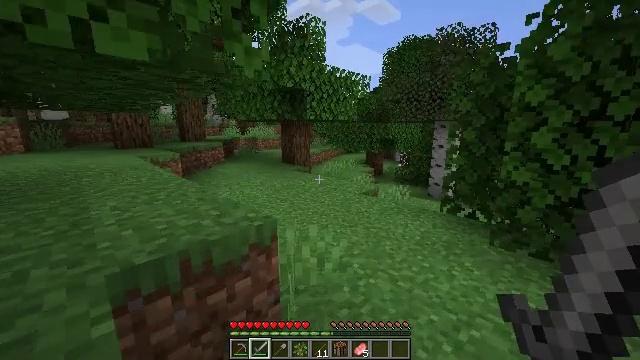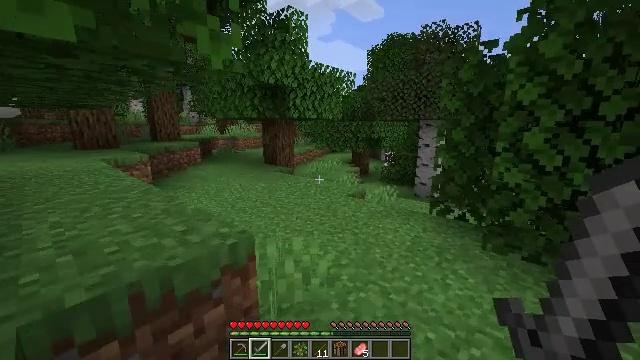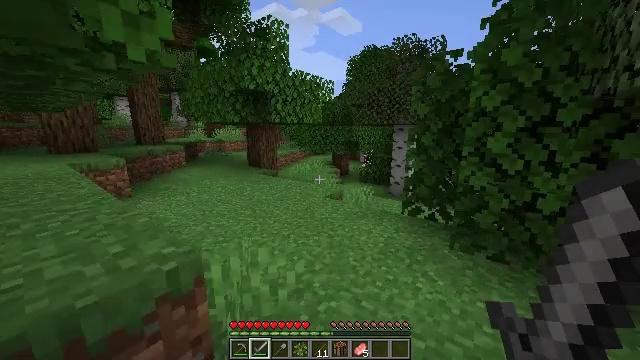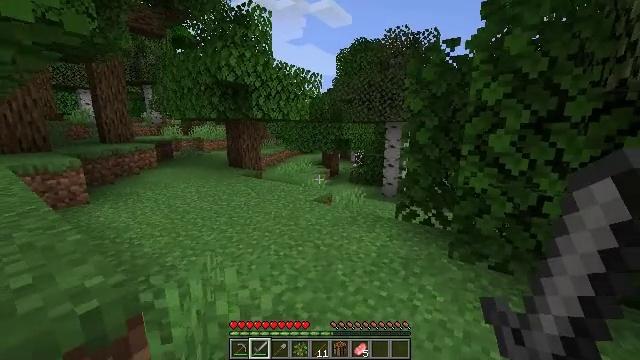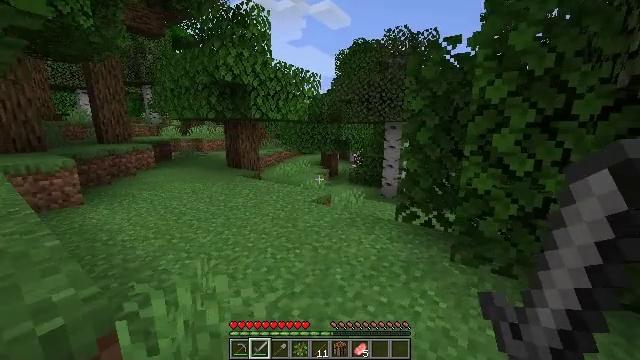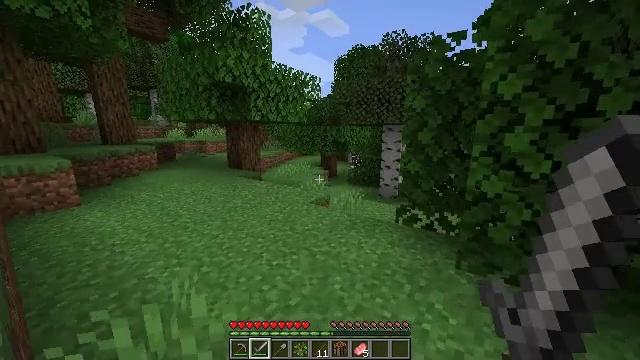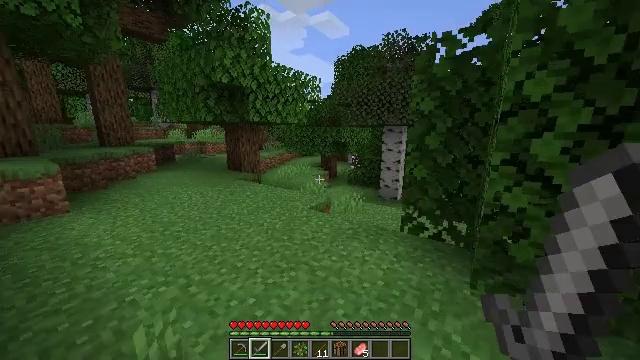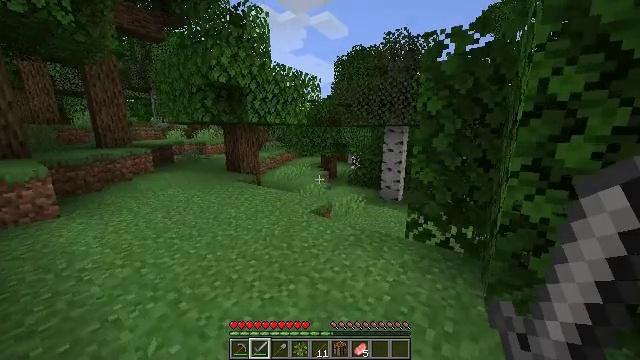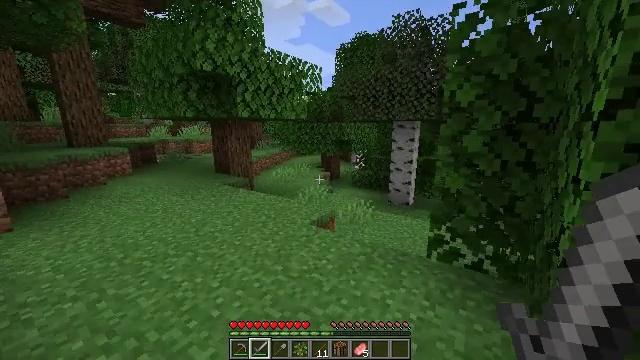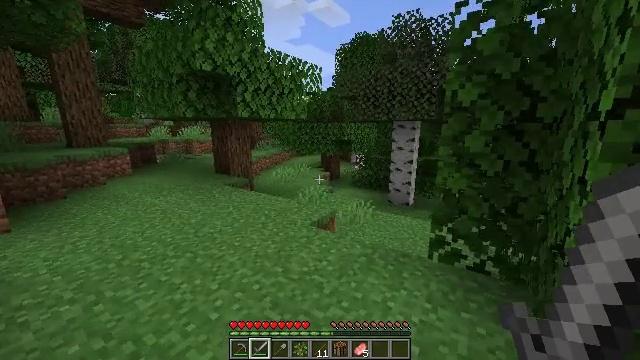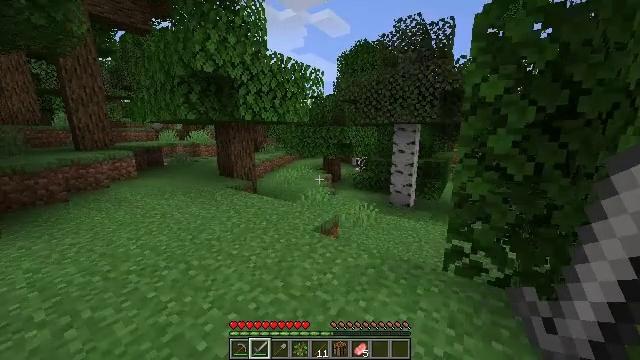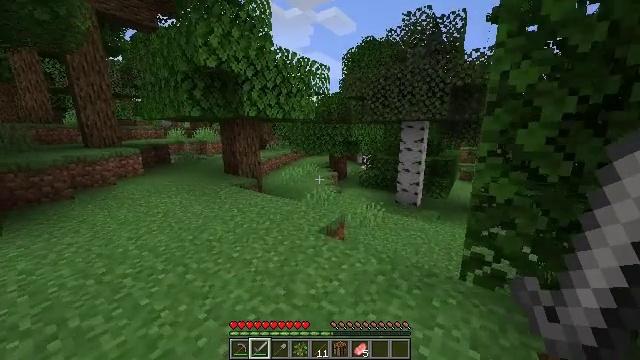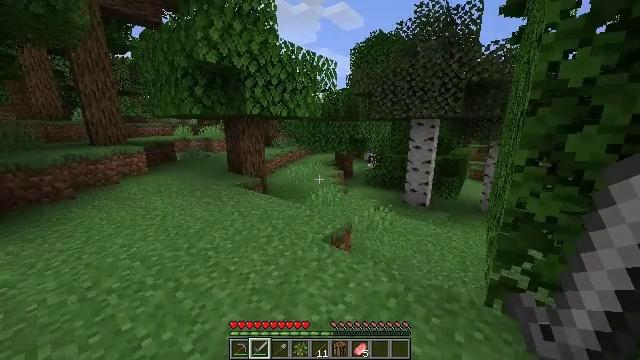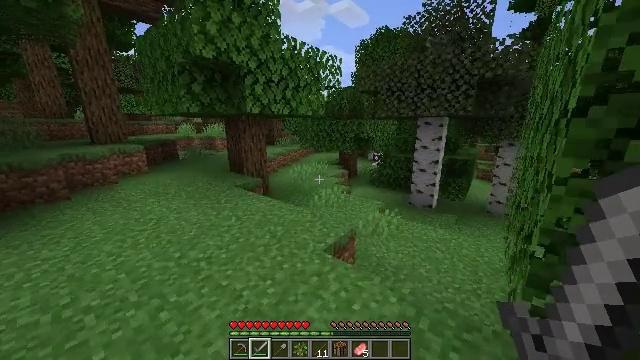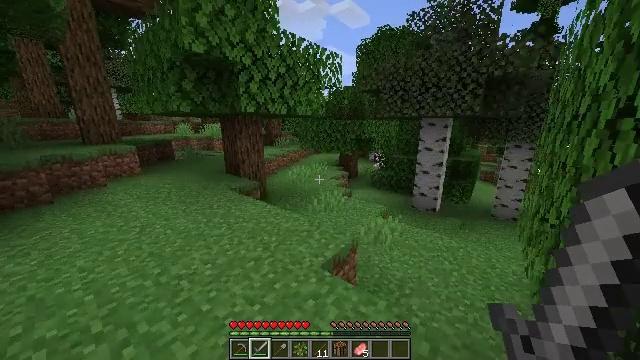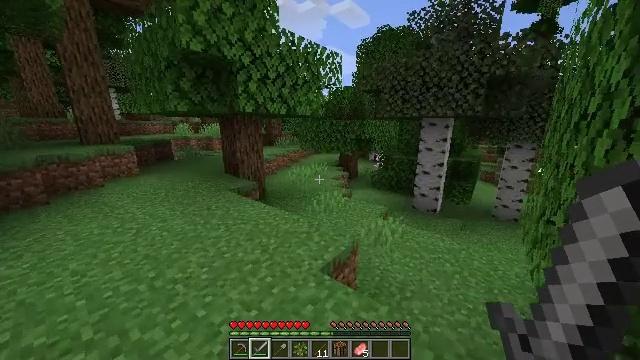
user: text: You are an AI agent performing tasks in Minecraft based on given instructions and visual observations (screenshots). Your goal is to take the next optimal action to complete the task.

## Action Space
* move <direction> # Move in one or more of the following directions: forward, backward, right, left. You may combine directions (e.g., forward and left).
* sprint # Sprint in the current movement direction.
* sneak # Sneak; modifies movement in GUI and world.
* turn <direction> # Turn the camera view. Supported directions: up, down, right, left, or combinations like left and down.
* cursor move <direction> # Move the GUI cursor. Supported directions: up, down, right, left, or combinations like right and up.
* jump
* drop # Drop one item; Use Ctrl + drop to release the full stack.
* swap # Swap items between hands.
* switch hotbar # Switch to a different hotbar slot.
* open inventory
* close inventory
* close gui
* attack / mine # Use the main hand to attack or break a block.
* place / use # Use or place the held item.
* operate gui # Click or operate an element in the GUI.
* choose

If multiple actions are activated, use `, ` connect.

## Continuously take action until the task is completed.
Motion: motion action
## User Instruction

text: Collect some bamboo.
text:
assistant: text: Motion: move forward, sprint, turn right
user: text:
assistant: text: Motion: move forward, sprint, turn right
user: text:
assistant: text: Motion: move forward, sprint, turn right
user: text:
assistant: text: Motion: move forward, sprint
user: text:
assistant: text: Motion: move forward, sprint
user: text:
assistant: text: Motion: move forward, sprint
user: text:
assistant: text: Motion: move forward, sprint
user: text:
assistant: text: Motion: move forward, sprint
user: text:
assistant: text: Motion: move forward, sprint
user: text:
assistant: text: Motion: move forward, sprint
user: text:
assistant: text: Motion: move forward, sprint, turn left
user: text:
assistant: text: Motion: move forward, sprint, turn left
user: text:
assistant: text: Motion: move forward, sprint, turn left
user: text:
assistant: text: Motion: move forward, sprint
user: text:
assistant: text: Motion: move forward, sprint
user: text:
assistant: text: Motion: move forward, sprint
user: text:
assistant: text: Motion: move forward, sprint
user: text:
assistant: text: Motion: move forward, sprint
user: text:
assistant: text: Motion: move forward, sprint
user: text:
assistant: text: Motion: move forward, sprint
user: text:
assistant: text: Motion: move forward, sprint
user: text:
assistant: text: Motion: move forward, sprint, turn right
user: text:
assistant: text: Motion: move forward, sprint, turn right
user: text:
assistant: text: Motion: move forward, sprint
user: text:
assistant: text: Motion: move forward, sprint, jump
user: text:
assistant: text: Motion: move forward, sprint, jump
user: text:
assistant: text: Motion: move forward, sprint, jump
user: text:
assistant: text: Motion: move forward, sprint, jump
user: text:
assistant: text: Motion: move forward, sprint
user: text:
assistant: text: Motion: move forward, sprint